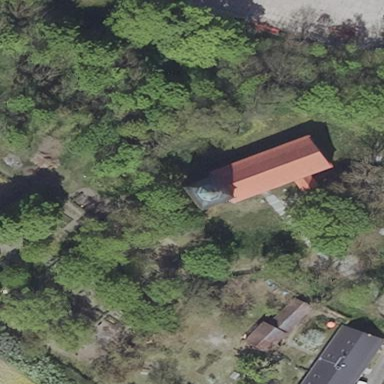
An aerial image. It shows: Graveyard.